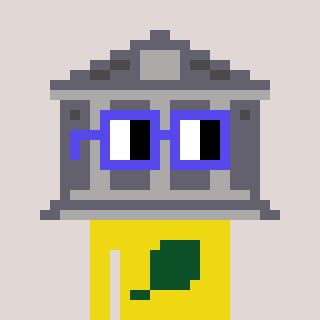
a pixel art character with square blue glasses, a bank-shaped head and a yellow-colored body on a warm background